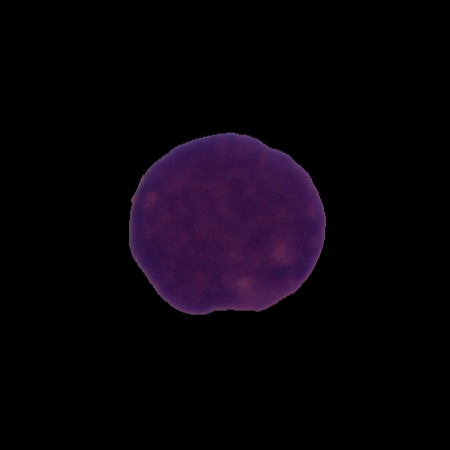
Label: cancer